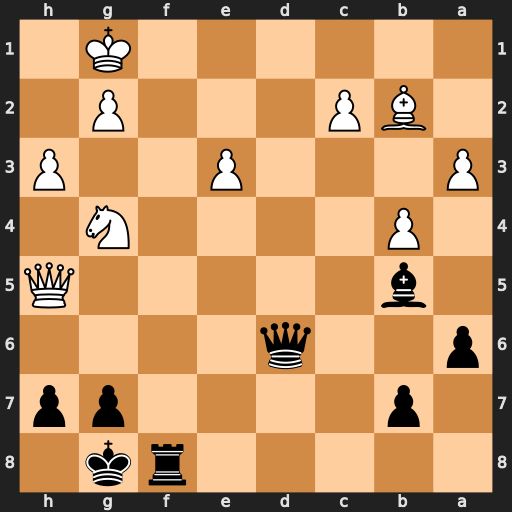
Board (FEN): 5rk1/1p4pp/p2q4/1b5Q/1P4N1/P3P2P/1BP3P1/6K1
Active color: b
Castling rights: -
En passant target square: -
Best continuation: Rf1#